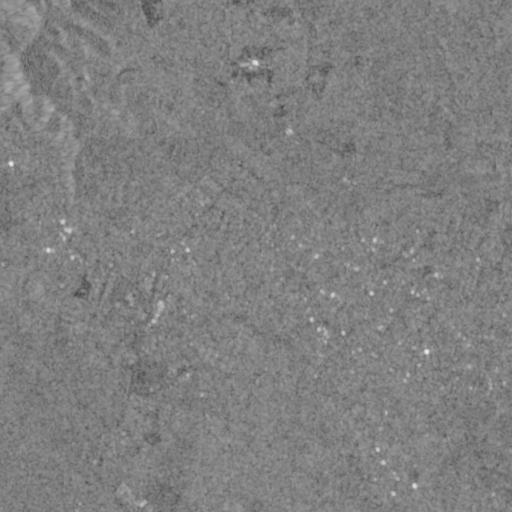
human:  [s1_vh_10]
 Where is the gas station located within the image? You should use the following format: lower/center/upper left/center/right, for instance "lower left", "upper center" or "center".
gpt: The gas station is located in the upper center of the image.
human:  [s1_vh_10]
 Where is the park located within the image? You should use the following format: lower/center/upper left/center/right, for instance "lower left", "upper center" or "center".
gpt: The park is located in the center left of the image.
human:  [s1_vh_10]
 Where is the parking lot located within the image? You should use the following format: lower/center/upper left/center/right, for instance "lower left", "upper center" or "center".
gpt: The parking lot is located in the center left of the image.
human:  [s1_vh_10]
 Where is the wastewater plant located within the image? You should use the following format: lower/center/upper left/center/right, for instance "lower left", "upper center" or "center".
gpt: The wastewater plant is located in the lower left of the image.
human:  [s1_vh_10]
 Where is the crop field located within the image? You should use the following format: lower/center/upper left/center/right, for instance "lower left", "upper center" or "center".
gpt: There is no crop field in the image.

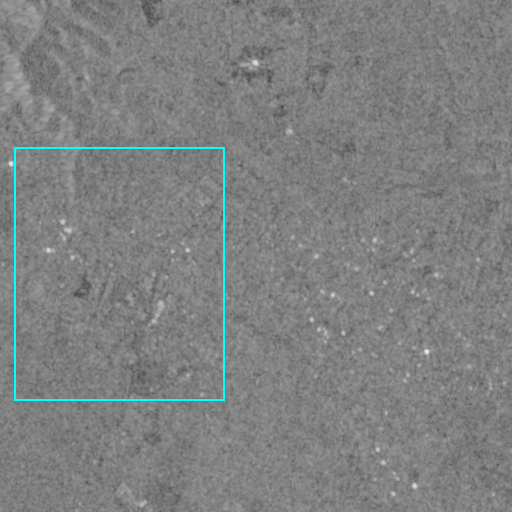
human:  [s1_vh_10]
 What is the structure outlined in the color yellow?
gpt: There is no yellow outline.
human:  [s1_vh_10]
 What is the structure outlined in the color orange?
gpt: There is no structure outlined in orange.